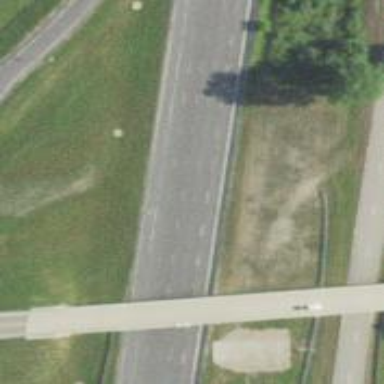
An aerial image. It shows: Raceway road.